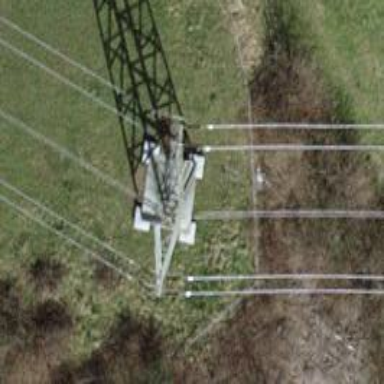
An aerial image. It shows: Lattice structure tower used for power transmission.